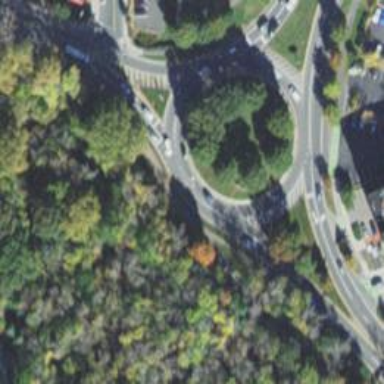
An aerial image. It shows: Roundabout on trunk highway.